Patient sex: M
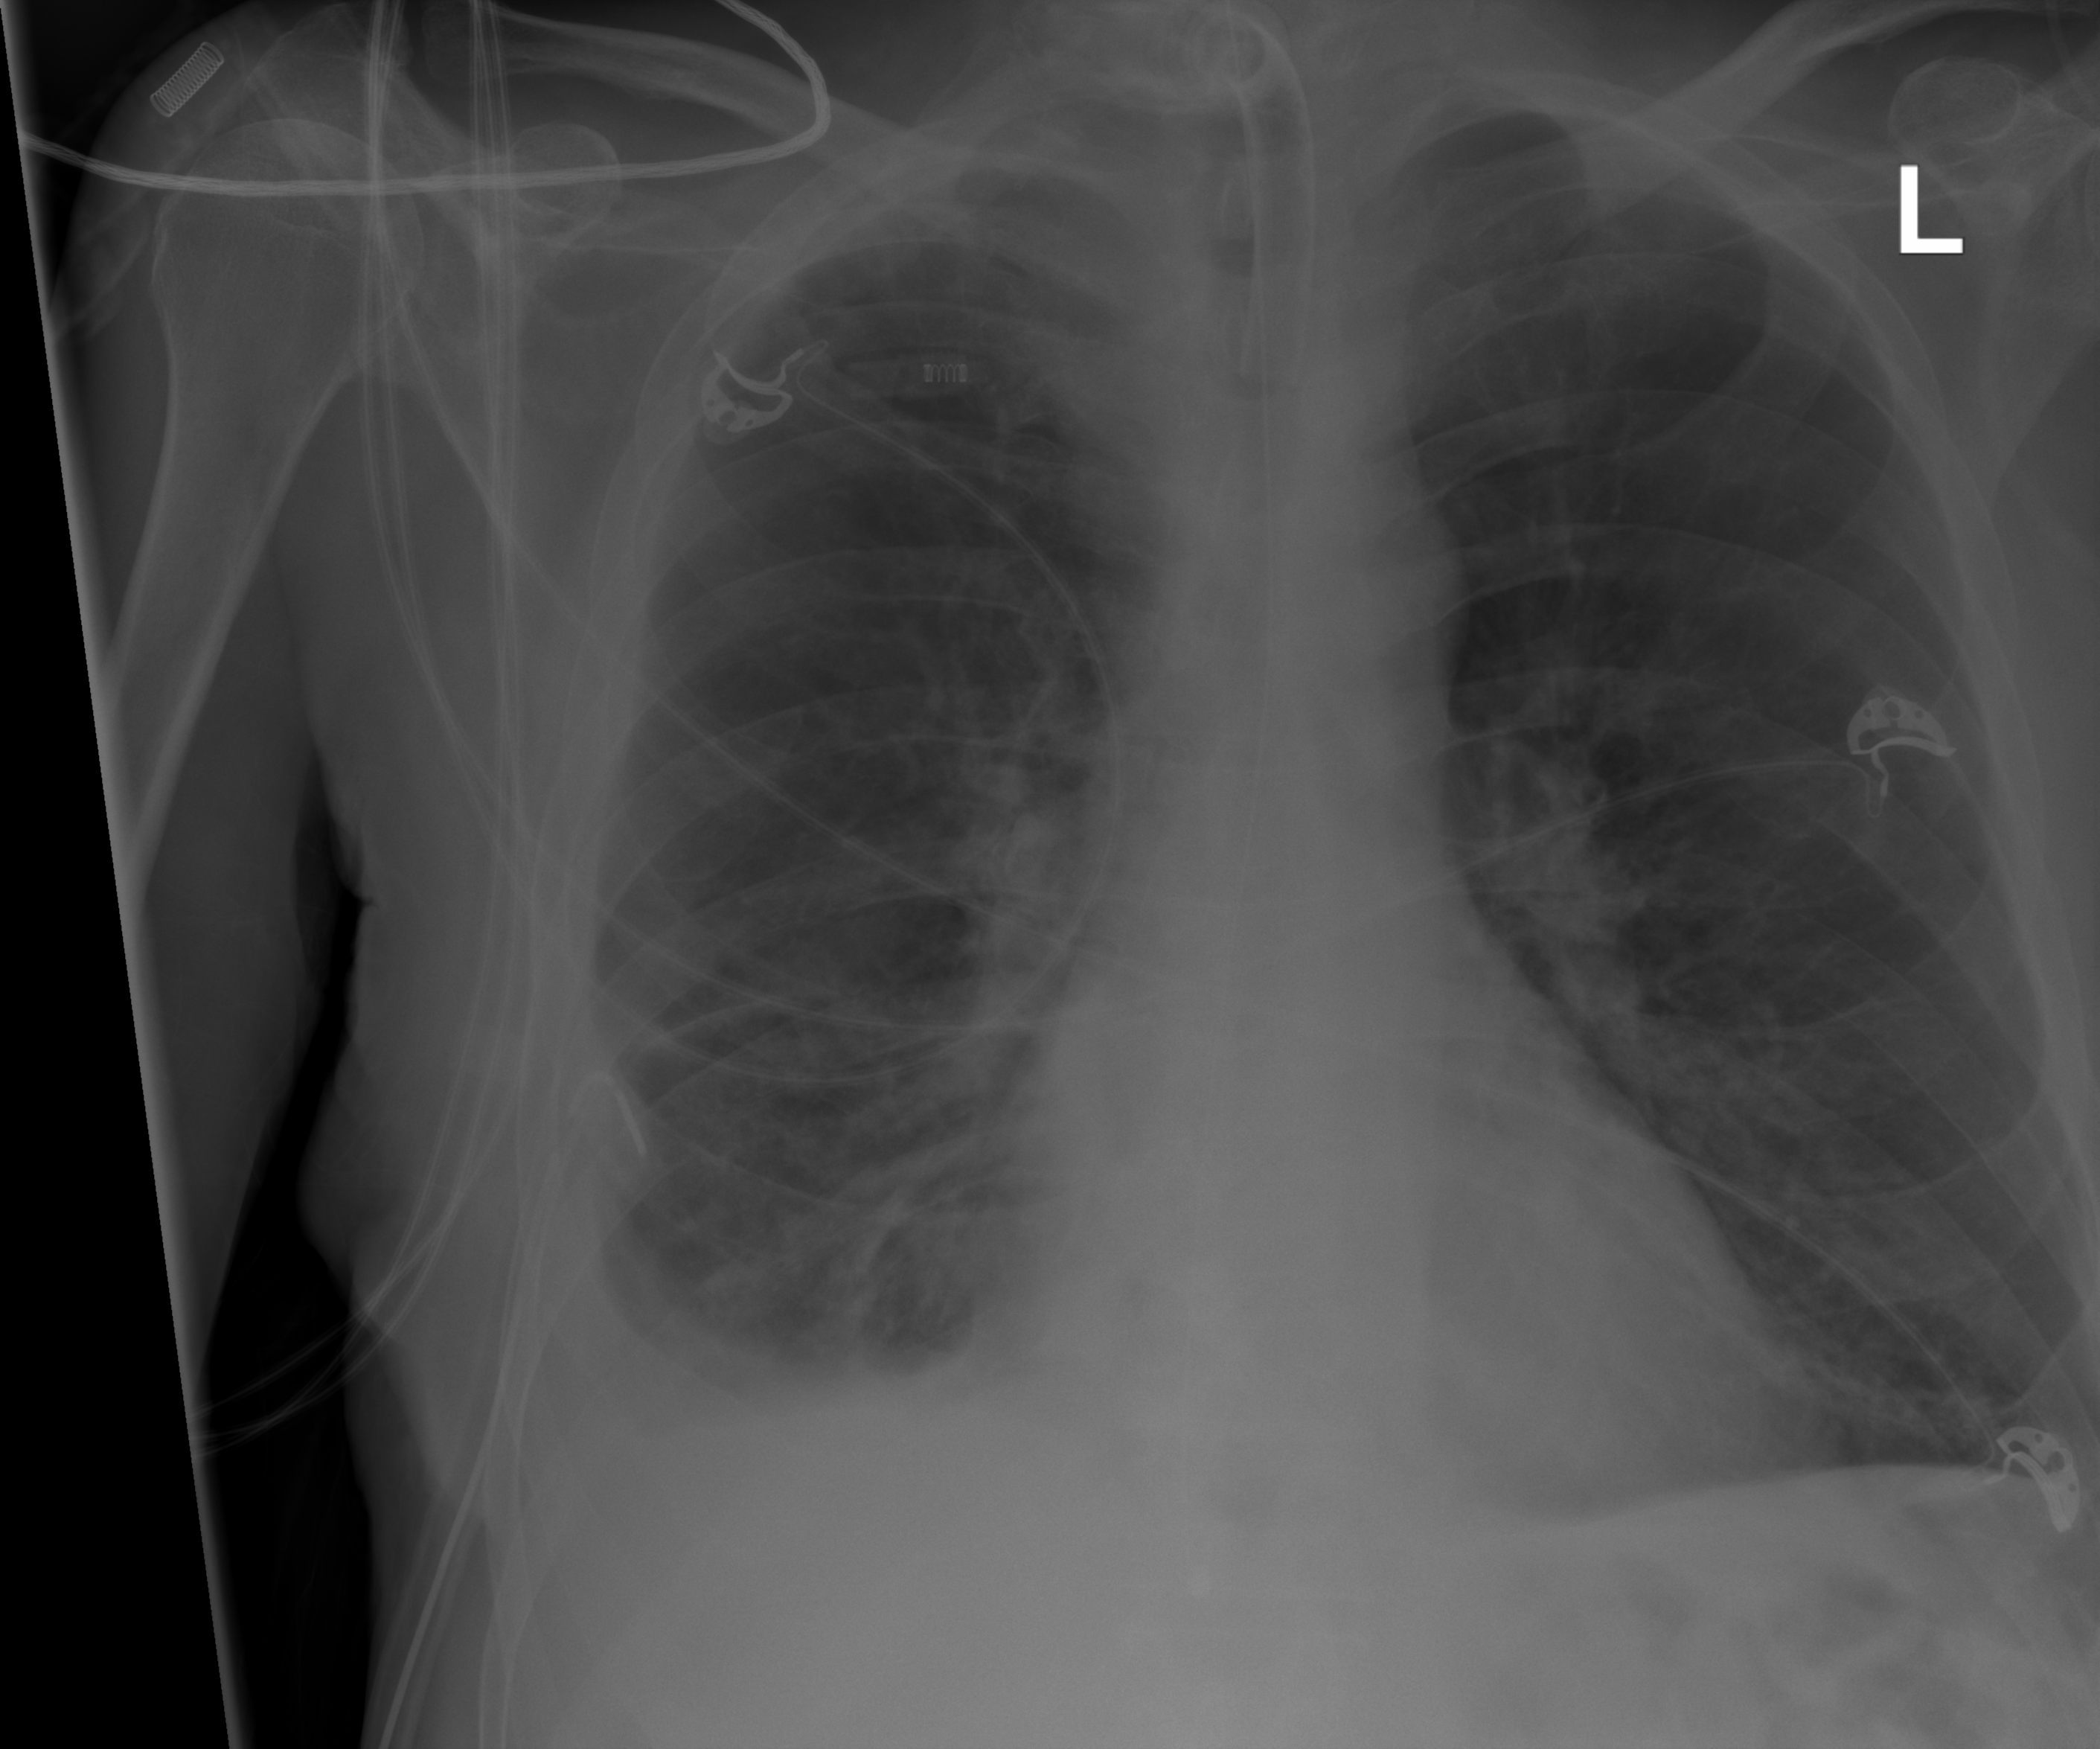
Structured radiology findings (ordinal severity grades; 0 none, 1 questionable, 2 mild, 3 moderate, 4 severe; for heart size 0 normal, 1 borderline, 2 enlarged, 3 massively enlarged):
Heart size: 0
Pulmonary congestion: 2
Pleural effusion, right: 2
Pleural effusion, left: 0
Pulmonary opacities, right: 2
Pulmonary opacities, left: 0
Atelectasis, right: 2
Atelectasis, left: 0